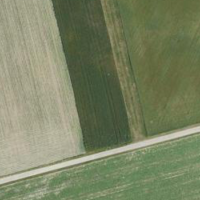
EUNIS habitat code: 52
Species observed at this site:
Medicago sativa